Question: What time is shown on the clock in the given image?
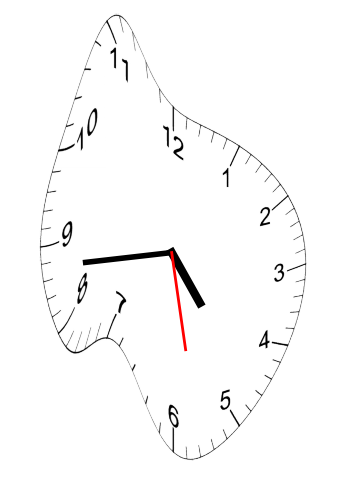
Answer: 04:43:28